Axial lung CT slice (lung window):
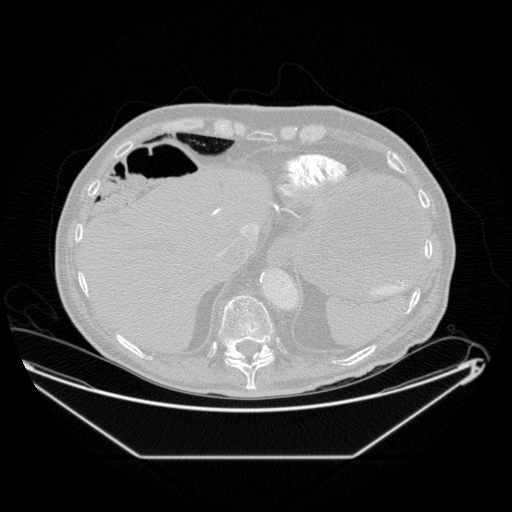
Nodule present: no